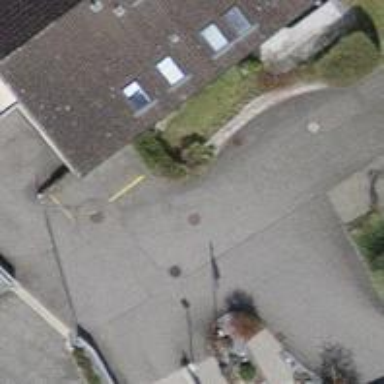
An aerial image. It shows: Service road with paving stones.